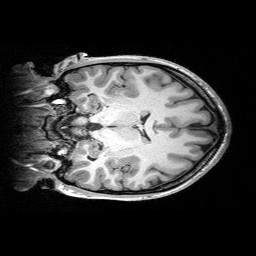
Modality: T1w
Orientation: coronal
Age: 16
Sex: female
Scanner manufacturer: siemens
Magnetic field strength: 3 T
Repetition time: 2.53 s
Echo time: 0.00297 s